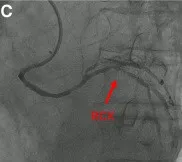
(C) A rare finding was observed where a branch similar to the left circumflex artery arose approximately 1-2 cm below the origin of the right coronary artery, also originating from the right sinus. There were scattered plaques in the proximal and mid segments of this branch, with an eccentric stenosis of approximately 90% at the bifurcation. We refer to this vessel as the right circumflex artery (RCX).
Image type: radiology (ultrasound)